Question: I have several devices. First (phone) worked correct. I see in eclipse tab logcat normal strings. On second device (Cube U30GT2), I don't know why, but see that logcat string divided on two: date/tag and messages.

How I can fix this?
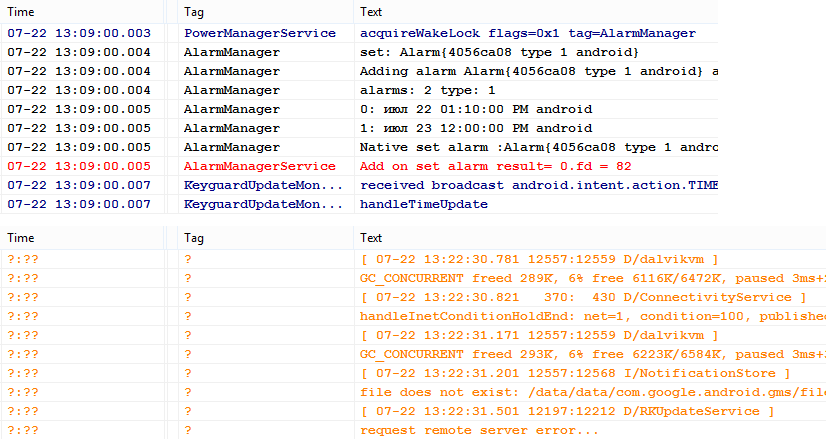
Answer: I think issue, that I use don't last ADT. Now we use in group 17 version. Try with another sdk (20), all ok.